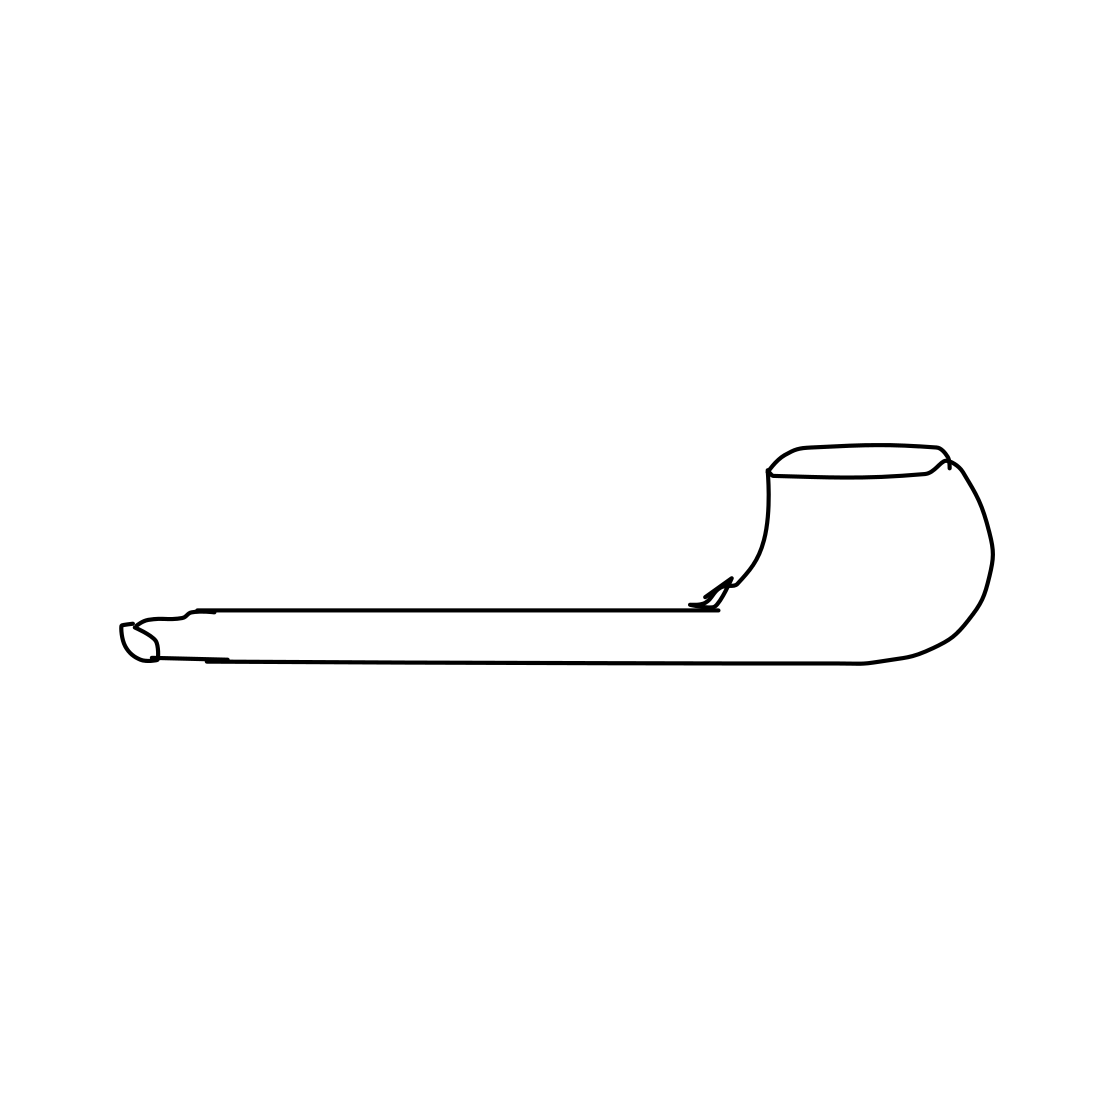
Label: pipe (for smoking)